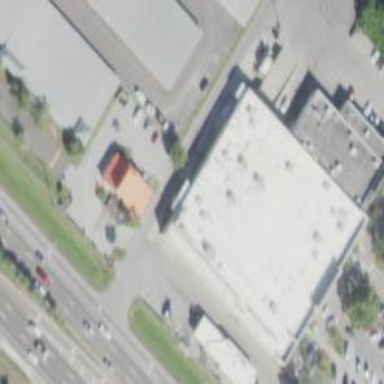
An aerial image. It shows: Supermarket.